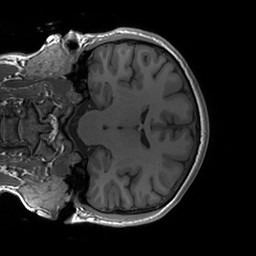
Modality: T1w
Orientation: coronal
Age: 28
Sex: male